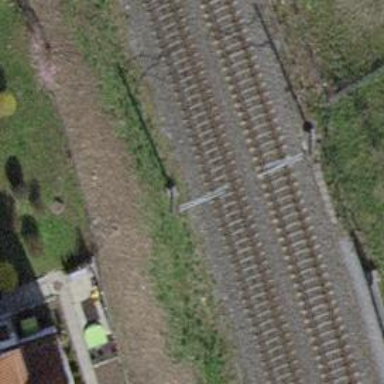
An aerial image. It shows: Single-track railway with electrified contact lines.